Question: I have 15 square image divs on my page. One div is always expanded to be the double width (the blue area), as shown in this screenshot.

Now what I want to do is depending on no matter what div you click, to expand that div, and decrease the others' width. I have the code working for 1 div in particular (div number 2 to expand, div 1 to decrease)
I don't want to write the code for all 15 divs, where the other 14 are decreased etc. I wonder if there is a way to rewrite this function that it works for all divs.
Thanks in advance
'''
$( "#expand2" ).click(function() {
if(TriggerClick==0){
TriggerClick=1;
$( ".vak2" ).animate({width: '50%',}, 1010 );
$( ".vakinnerlinks2" ).animate({marginLeft: '55%',}, 1010 );
$( ".vakinfo1" ).animate({width: '0px',}, 990 );
$( ".vakinfo1" ).css({"padding":'0px'});
}else{
TriggerClick=0;
$( ".vak2" ).animate({width: '25%',}, 990 );
$( ".vakinfo1" ).animate({width: '25%',}, 1000 );
$( ".vakinfo1" ).css({"padding":'25px'});
$( ".vakinnerlinks2" ).animate({marginLeft: '150%',}, 1010 );
};
});
});
'''
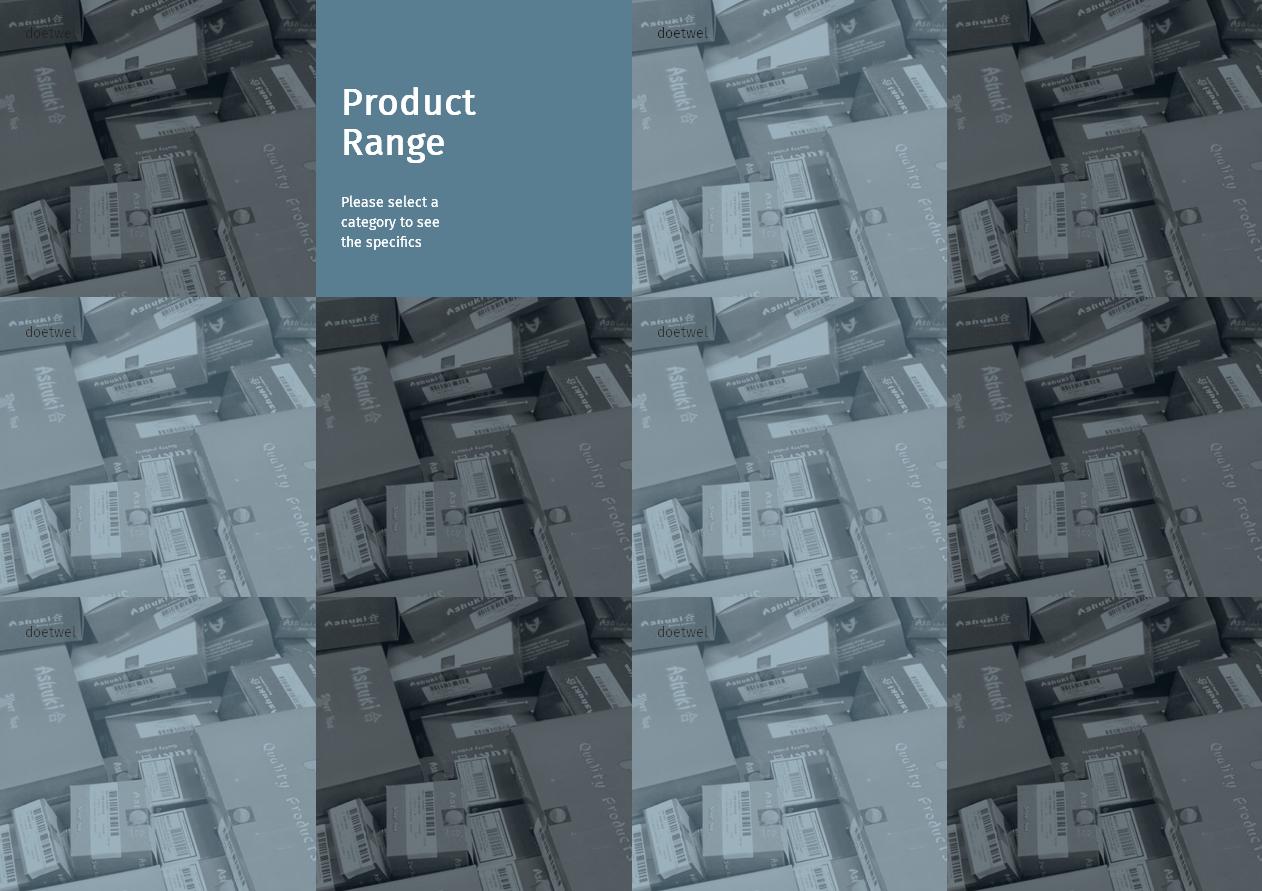
Answer: Change your HTML to:
'''
<div class="square vak vakinfo">
<a id="expand"><p>doetwel</p></a>
<div class="vakinnerlinks"> hi </div>
</div>
<div class="square vak vakinfo">
<a id="expand"><p>doetwel</p></a>
<div class="vakinnerlinks"> hi </div>
</div>
.... so on or 15 divs I m assuming you have 5x3 divs and onClick of one div the previous one will be decrease in width to 0px.
//also change 'vakinfo1'...15 classes to 'vakinfo'
'''
now you JS code will be:
'''
var vakDivs=$(".vak");
var vakInnerDivs=$(".vakinnerlinks");
var vakInfoDivs=$(".vakinfo");
var expandDivs=$("#expand");
var lastExpanded=-1;
vakDivs.each(function(i){
expandDivs[i].click(function(){
if(lastExpanded>-1){
var lastDecreased=lastExpanded-1;
if(lastExpanded%5==0) lastDecreased=lastExpanded+1;
vakDivs[lastExpanded].animate({width: '25%',}, 990 );
vakInnerDivs[lastExpanded].animate({marginLeft: '150%',},1010);
vakInfoDivs[lastDecreased].animate({width: '25%',}, 1000 );
vakInfoDivs[lastDecreased].css({"padding":'25px'});
}
if(lastExpanded==i) lastExpanded=-1;
else{
var divNoToDecrease=i-1;
if(i%5==0) divNoToDecrease=i+1;
vakDivs[i].animate({width: '50%',}, 1010 );
vakInnerDivs[i].animate({marginLeft: '55%',}, 1010 );
vakInfoDivs[divNoToDecrease].animate({width: '0px',}, 990 );
vakInfoDivs[divNoToDecrease].css({"padding":'0px'});
lastExpanded=i;
}
}):
});
'''
You can play/change with javascript code to meet your requirement, debugging.
As I can see your HTML code on paste2.org I guess you have only one vakinfo div and each time you want to decrease that one only. You can change the javascript according to that. If any query/problem, comment... :)